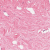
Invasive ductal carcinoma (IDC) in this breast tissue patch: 0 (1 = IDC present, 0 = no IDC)